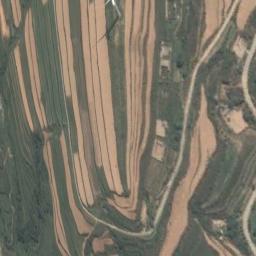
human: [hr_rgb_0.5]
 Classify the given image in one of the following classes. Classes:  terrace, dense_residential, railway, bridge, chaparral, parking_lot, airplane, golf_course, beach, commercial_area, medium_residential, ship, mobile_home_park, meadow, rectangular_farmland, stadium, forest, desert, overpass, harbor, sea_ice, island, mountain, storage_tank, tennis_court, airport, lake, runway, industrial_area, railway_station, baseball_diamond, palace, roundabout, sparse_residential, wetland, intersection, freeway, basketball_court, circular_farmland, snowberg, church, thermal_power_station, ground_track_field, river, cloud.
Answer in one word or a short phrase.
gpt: terrace